You are looking at the wavelet scalogram of a bearing's acceleration signal. Determine the bearing's health state. Answer with exactly one of: normal, inner_race, outer_race, ball.
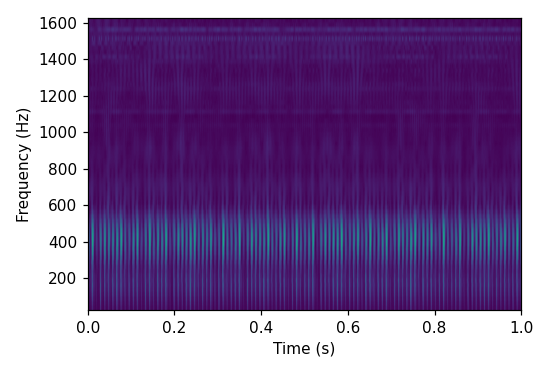
Answer: outer_race